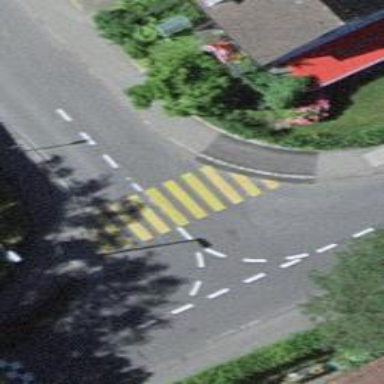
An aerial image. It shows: Uncontrolled road crossing.